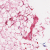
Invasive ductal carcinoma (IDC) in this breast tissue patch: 0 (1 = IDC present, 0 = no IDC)